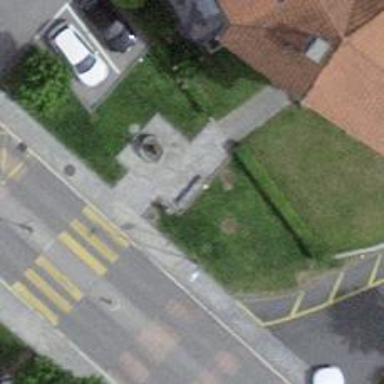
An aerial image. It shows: Bench for seating.